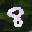
Label: 8